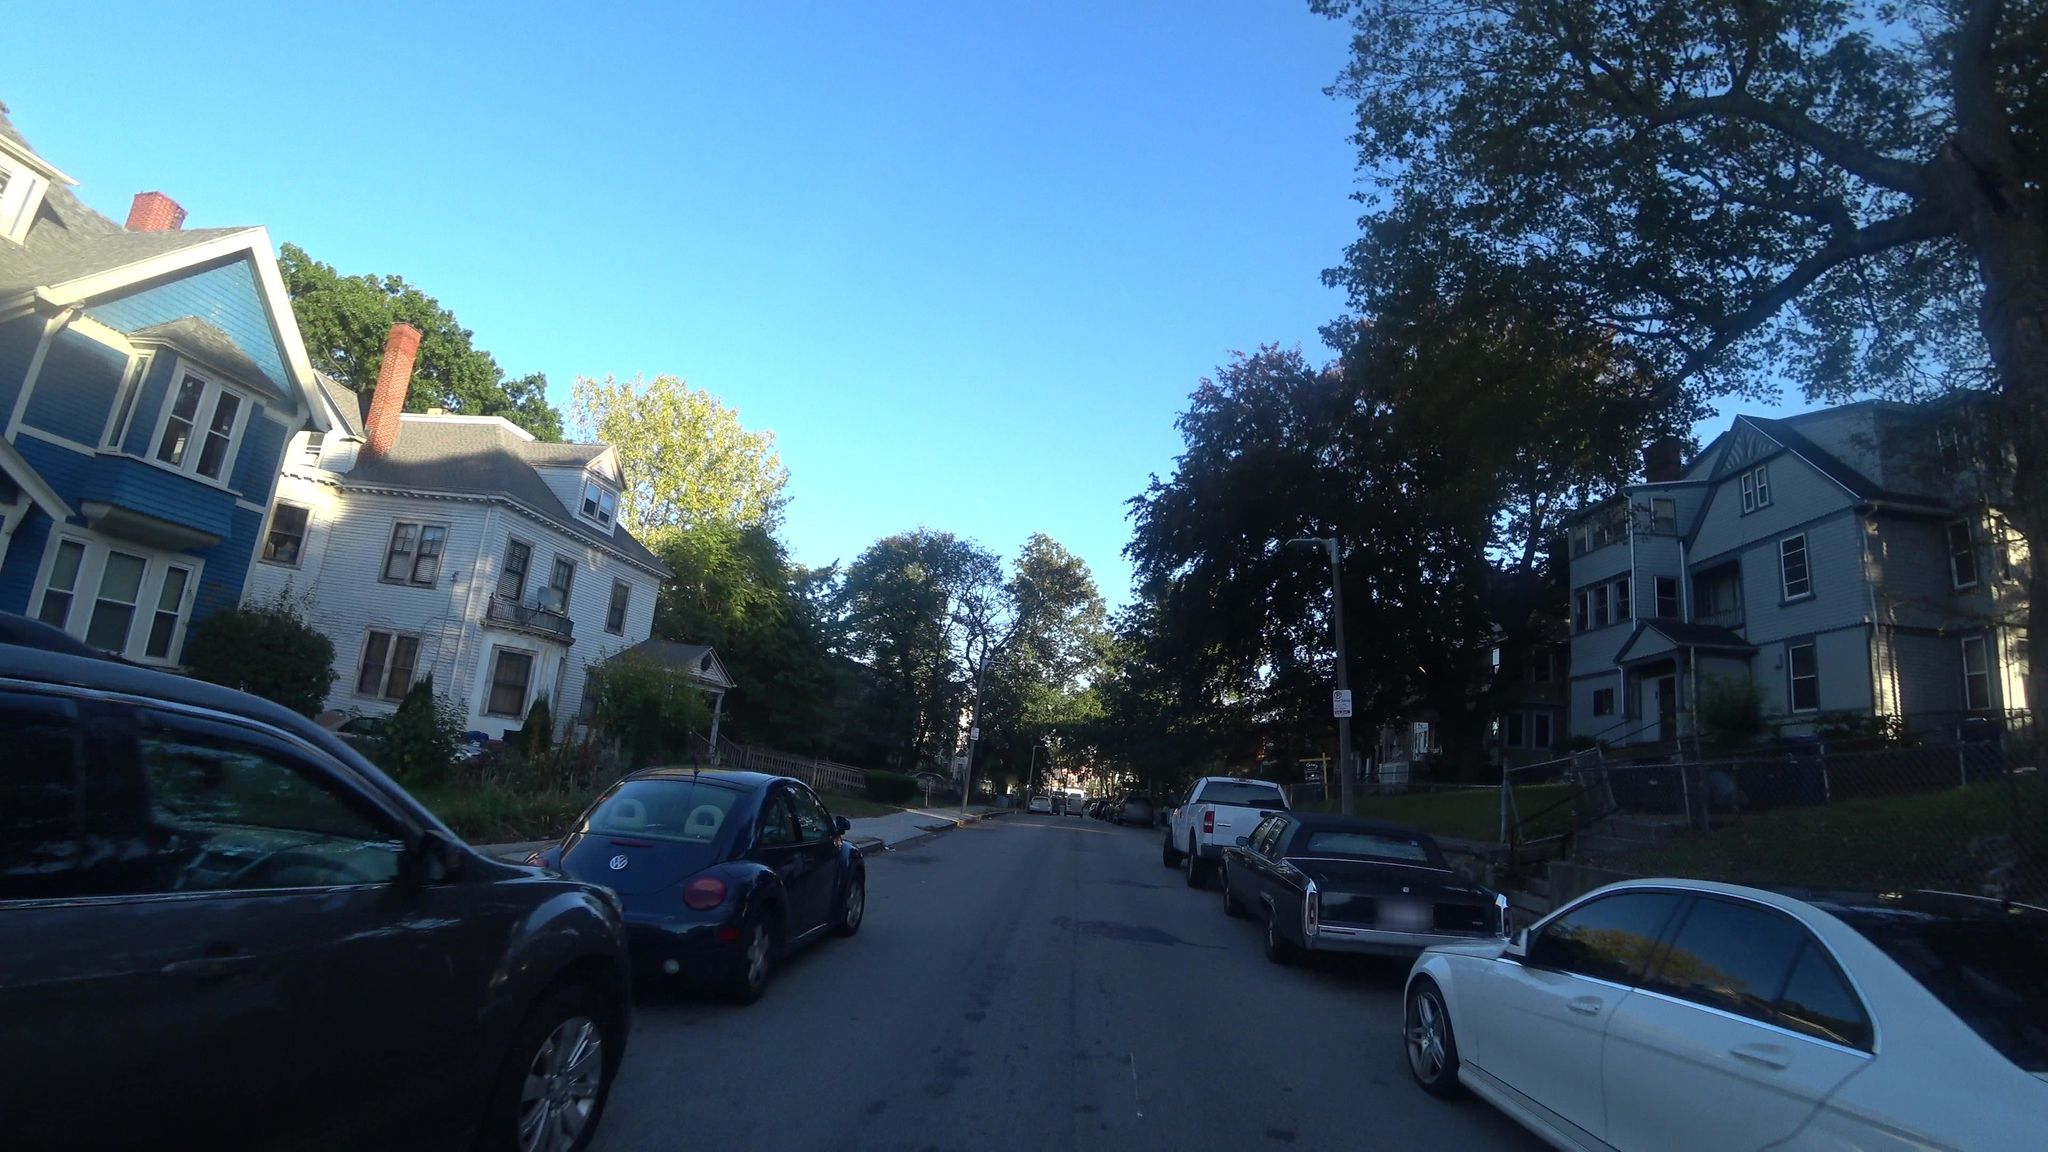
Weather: clear
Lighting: day
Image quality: good
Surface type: driving surface
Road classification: residential
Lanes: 1
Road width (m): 12.2
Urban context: urban centre
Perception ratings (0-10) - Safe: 5.51, Lively: 9.37, Beautiful: 8.99, Boring: 2.28, Depressing: 0.65, Wealthy: 5.61